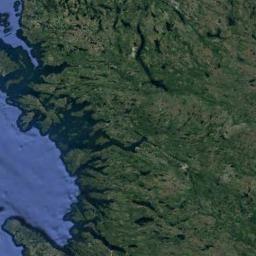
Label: wetland